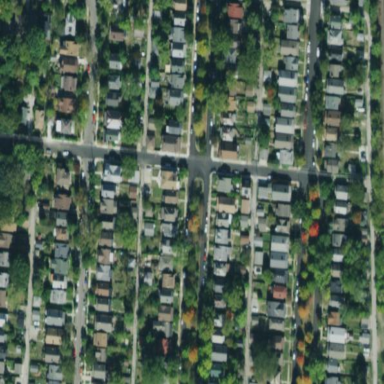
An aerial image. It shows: Neighborhood.